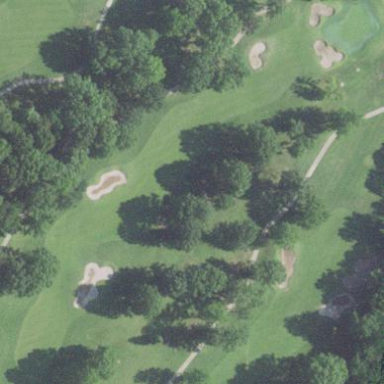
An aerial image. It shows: Golf fairway surrounded by grass.